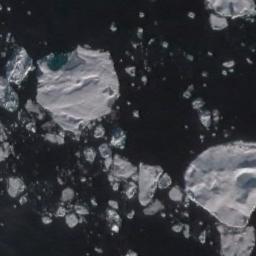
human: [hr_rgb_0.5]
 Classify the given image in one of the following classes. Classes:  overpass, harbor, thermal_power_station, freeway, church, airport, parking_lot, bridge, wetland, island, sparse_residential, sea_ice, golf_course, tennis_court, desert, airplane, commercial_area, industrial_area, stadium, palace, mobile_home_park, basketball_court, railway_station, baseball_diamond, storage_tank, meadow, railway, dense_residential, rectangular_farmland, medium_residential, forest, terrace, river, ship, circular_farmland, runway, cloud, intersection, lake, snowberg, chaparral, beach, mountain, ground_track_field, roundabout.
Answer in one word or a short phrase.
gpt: sea_ice